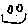
Label: smiley face